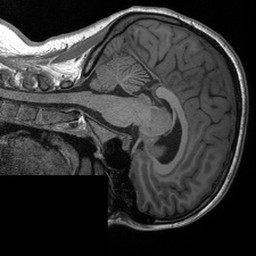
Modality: T1w
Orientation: sagittal
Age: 24
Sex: female